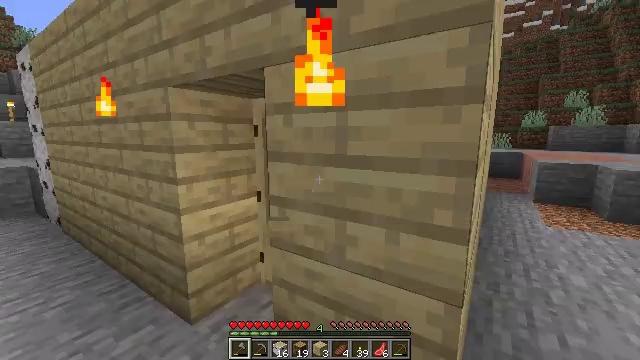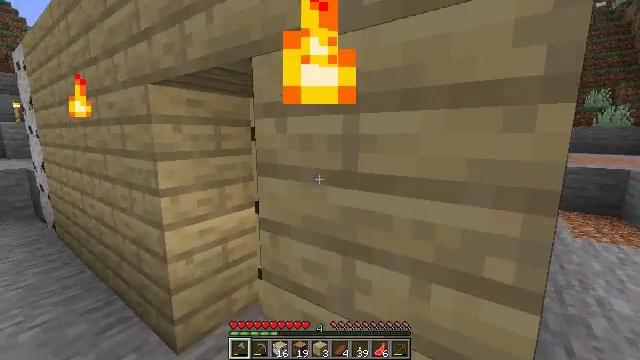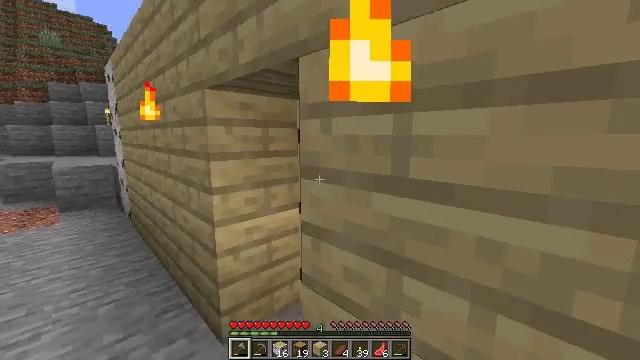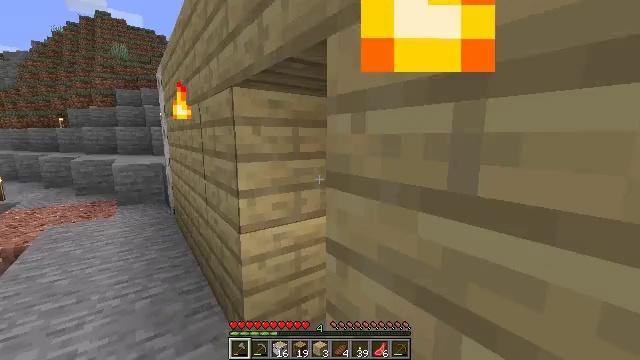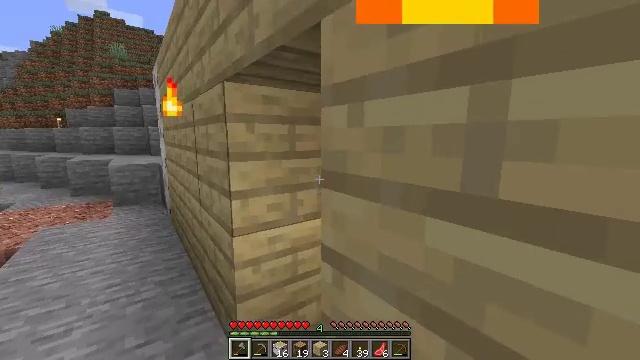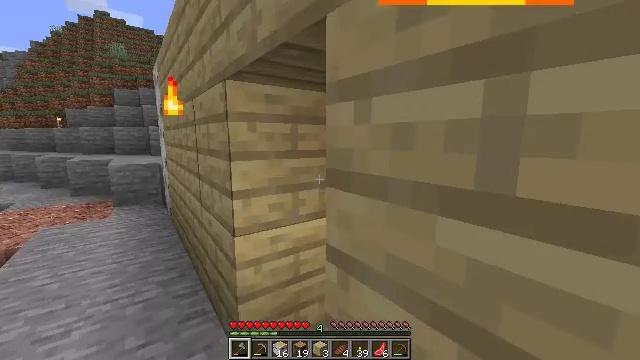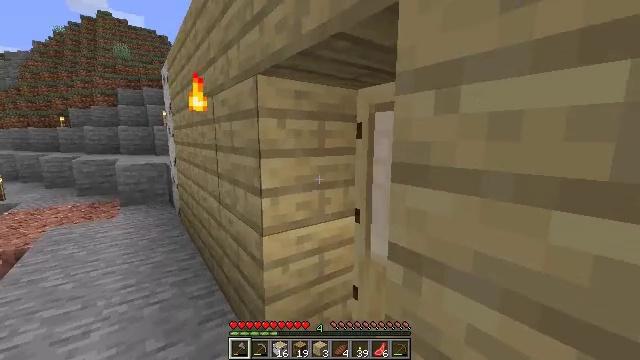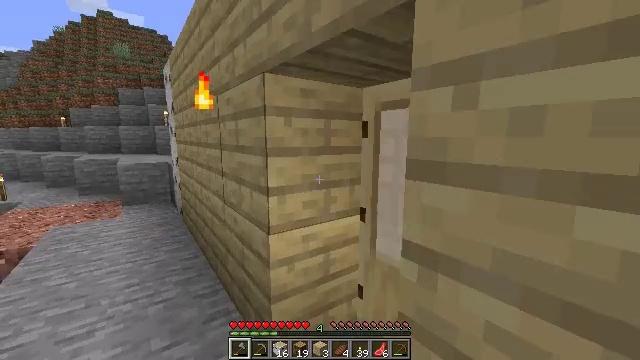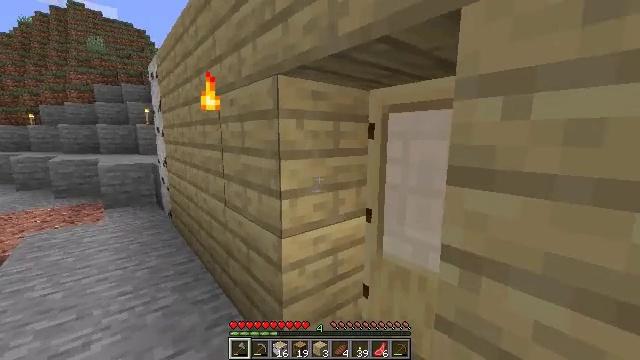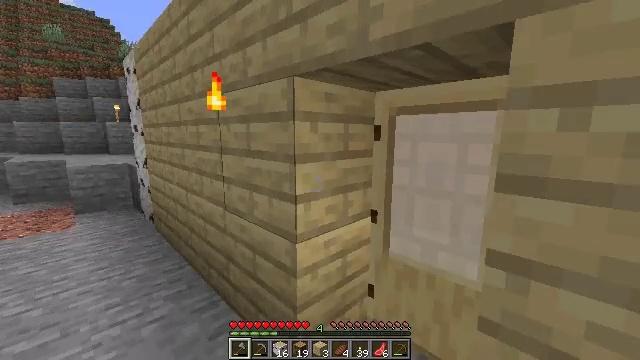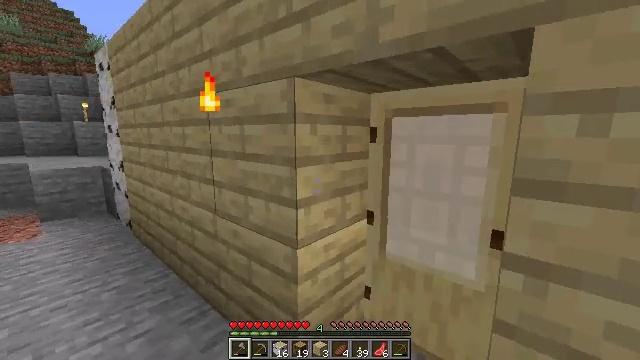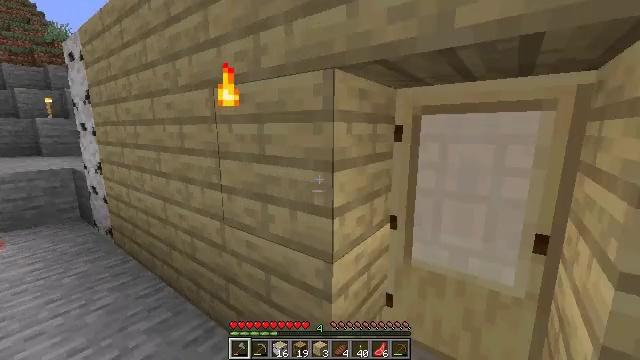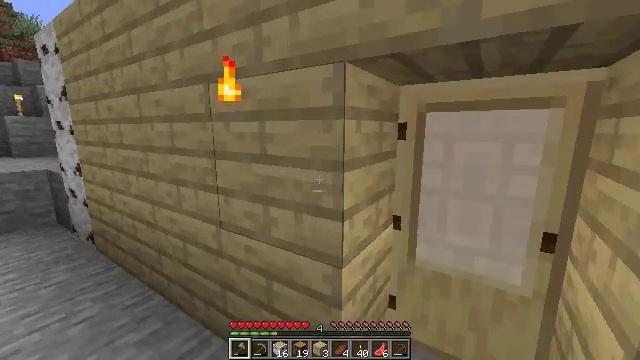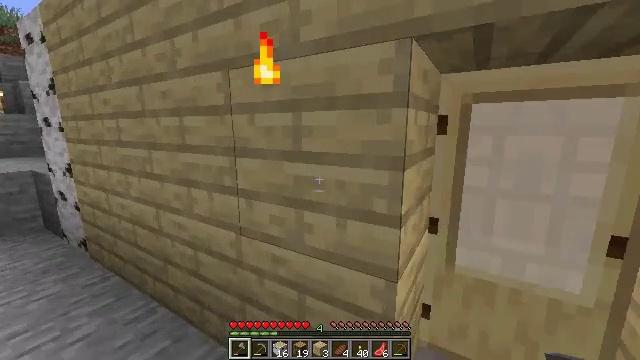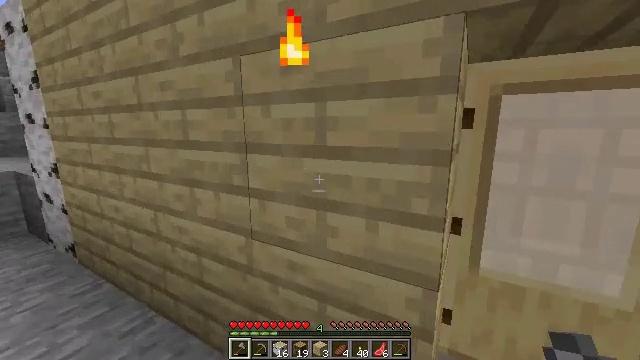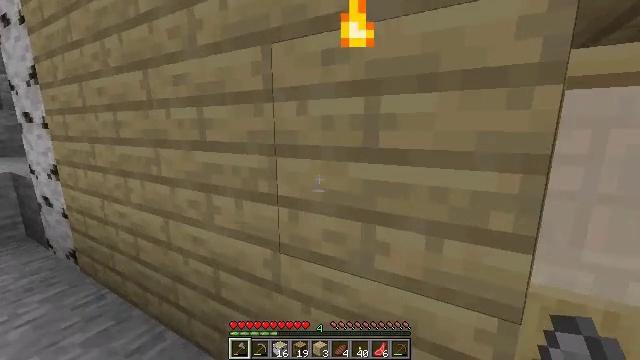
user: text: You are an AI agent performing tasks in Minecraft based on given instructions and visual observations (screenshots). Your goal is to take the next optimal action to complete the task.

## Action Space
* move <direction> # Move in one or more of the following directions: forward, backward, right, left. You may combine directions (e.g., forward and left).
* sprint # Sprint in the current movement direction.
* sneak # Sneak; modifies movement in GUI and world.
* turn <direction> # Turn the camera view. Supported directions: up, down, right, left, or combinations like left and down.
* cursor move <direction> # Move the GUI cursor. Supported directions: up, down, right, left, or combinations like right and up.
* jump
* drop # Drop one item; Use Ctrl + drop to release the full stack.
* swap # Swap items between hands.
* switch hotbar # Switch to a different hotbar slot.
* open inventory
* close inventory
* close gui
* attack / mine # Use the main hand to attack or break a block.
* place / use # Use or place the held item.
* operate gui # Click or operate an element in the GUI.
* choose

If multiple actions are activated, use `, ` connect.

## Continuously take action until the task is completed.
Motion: motion action
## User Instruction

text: Collect birch planks from structures.
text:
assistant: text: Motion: move forward, turn left
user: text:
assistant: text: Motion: move forward, turn left
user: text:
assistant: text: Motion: turn left
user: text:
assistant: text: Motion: no_op
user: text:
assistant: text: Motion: move left
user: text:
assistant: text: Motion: move left
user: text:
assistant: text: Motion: move left
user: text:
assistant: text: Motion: move left, turn right
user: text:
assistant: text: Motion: move forward and move left, turn right
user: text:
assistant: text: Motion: move forward and move left, turn right
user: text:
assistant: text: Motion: move forward and move left, turn right
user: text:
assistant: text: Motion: move forward and move left, turn right
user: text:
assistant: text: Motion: move forward and move left, turn right
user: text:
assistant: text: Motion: move forward and move left, turn right
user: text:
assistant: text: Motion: move forward and move left
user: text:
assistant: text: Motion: move left, turn right
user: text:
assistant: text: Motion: move left, turn right
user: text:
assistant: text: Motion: turn right
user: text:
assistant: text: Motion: turn right
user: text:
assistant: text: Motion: turn right
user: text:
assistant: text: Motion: turn right
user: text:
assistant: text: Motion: turn right
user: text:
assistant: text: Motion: move back and move left, turn right
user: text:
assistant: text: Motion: move back and move left, turn right, attack / mine
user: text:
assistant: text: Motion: move back, turn right, attack / mine
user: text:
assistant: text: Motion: attack / mine
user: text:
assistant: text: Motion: attack / mine
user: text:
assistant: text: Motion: attack / mine
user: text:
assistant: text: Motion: turn right, attack / mine
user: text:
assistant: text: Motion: attack / mine